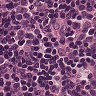
Metastatic tissue present: no